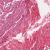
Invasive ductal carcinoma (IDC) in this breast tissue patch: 0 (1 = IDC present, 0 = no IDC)